Aerial crown-view tile of a tropical tree (Barro Colorado Island, Panama), acquired 20240611:
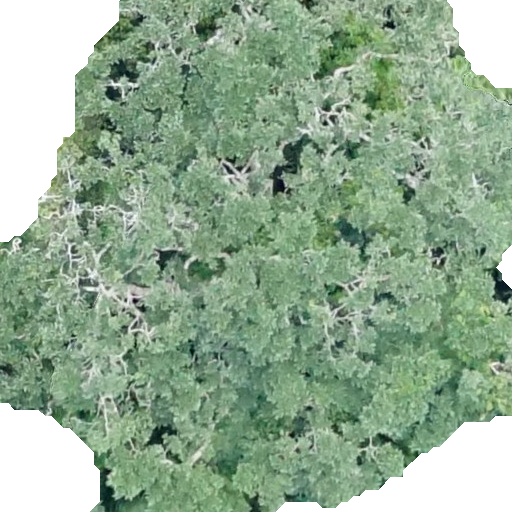
Species: Ficus insipida
GBIF accepted scientific name: Ficus insipida
Crown area: 424.326 m²